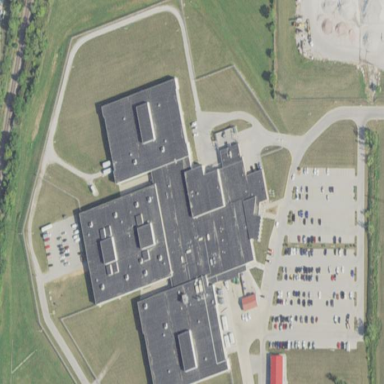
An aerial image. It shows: Prison.